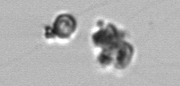
Label: Thalassiosira_TAG_external_detritus